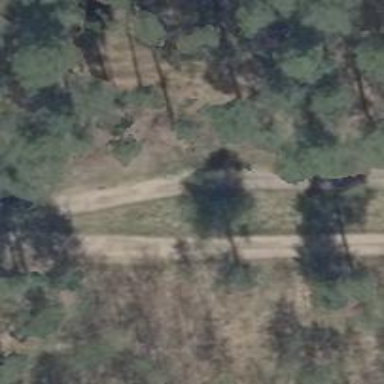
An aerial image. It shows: Gravel track with grade3 tracktype.